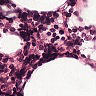
Metastatic tissue present: no